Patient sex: M
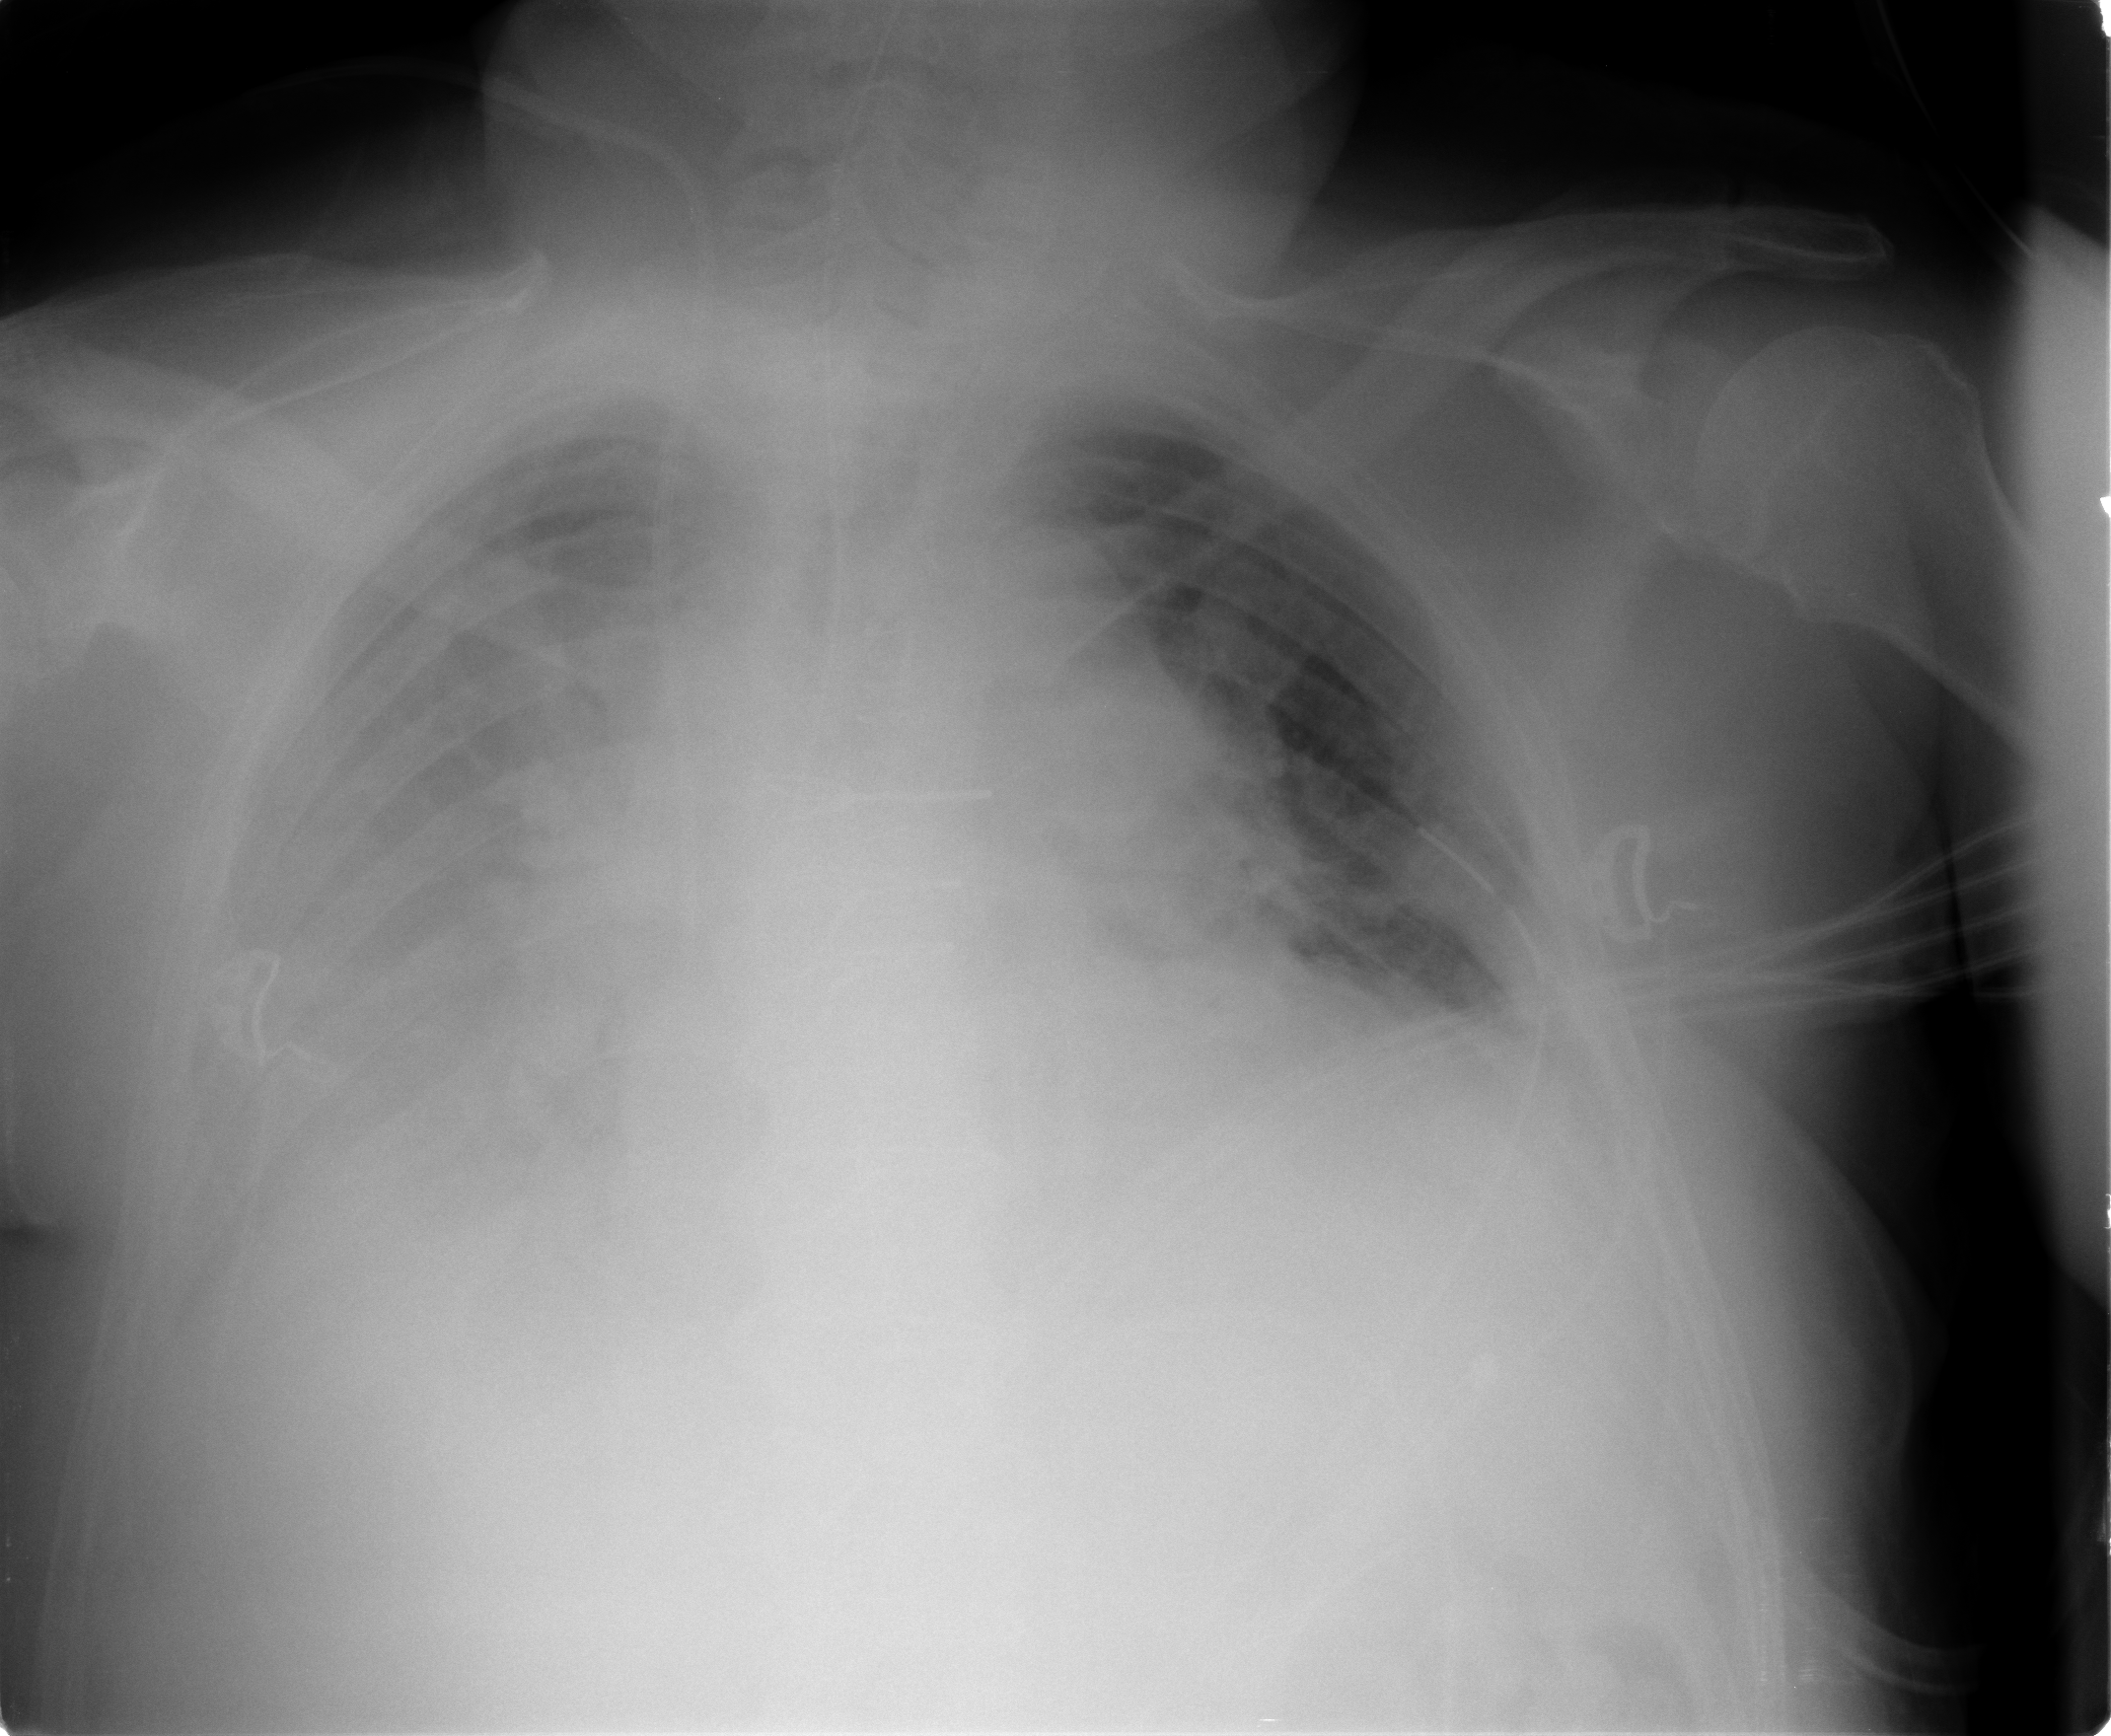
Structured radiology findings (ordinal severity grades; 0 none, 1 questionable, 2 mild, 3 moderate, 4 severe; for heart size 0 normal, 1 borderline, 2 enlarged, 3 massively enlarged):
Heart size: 2
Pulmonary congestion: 3
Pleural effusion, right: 3
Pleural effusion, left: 2
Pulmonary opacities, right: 3
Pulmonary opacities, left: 2
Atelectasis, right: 3
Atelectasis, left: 2